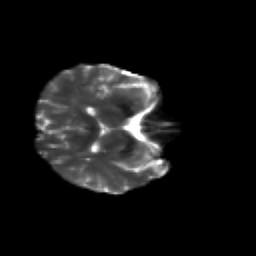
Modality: T2w
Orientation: axial
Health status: healthy
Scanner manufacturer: siemens
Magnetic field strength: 3 T
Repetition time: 12 s
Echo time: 0.092 s